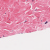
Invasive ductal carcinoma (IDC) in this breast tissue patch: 0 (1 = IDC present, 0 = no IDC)